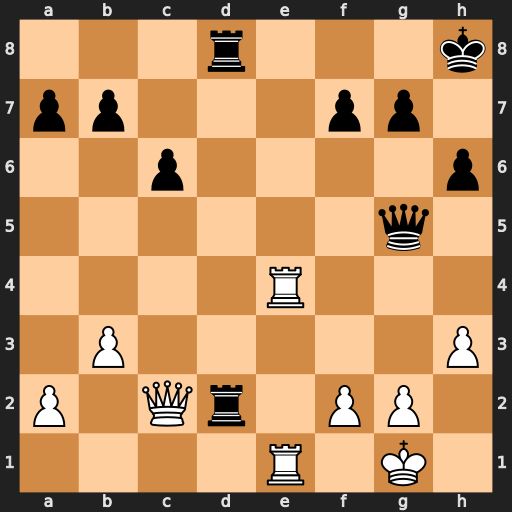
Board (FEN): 3r3k/pp3pp1/2p4p/6q1/4R3/1P5P/P1Qr1PP1/4R1K1
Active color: w
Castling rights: -
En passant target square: -
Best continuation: Re8+ Rxe8 Rxe8#